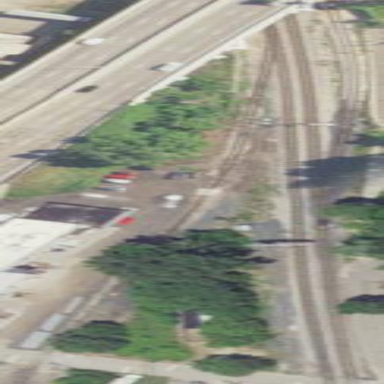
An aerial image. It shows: Railway area.